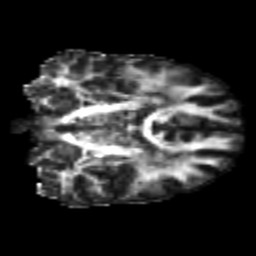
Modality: FA
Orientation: coronal
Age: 22
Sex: male
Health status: healthy
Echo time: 0.074 s